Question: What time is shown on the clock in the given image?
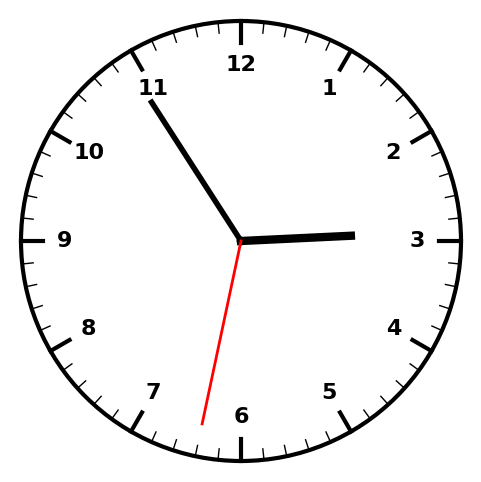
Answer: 02:54:32